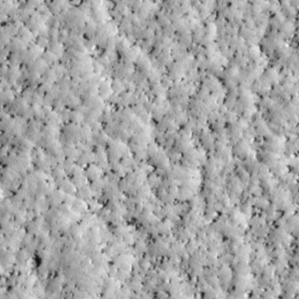
Label: non_frost